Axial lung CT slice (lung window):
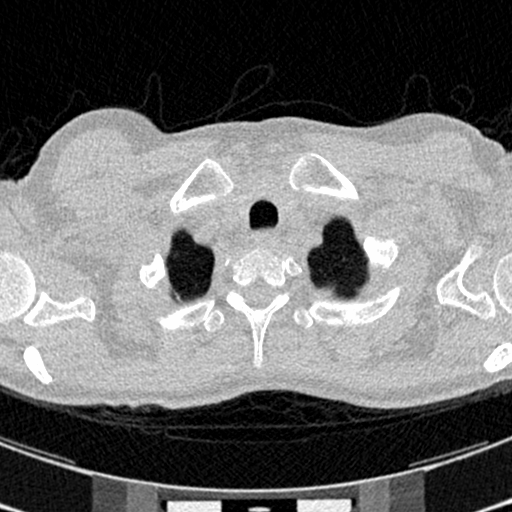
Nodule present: no